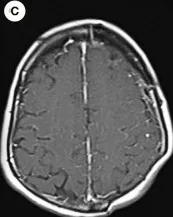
Enhanced MRI images. (A-C) Are consistent with postoperative total resection.
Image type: radiology (mri)